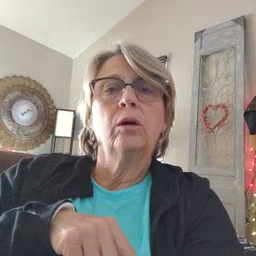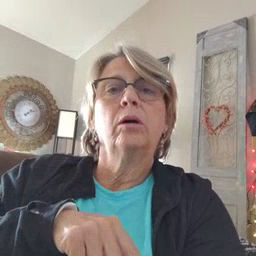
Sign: look